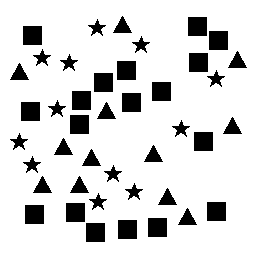
Squares: 18
Triangles: 12
Stars: 12
Total shapes: 42